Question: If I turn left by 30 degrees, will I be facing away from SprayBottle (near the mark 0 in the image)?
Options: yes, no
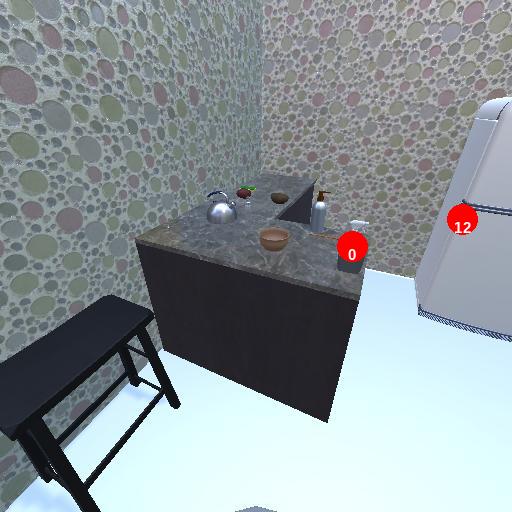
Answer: yes